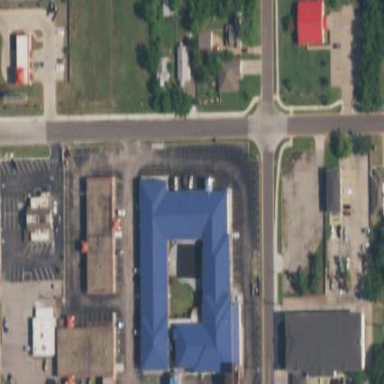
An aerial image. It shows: Flat-roofed gray hotel building.